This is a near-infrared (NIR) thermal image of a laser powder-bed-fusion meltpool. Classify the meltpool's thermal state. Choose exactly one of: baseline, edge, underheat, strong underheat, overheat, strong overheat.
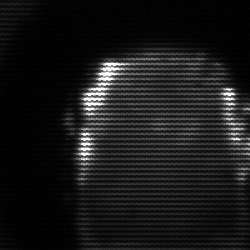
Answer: baseline